Brain MRI, t2w sequence, axial 2D slice.
Patient: age 28, sex F, weight 95 kg, height 1.95 m
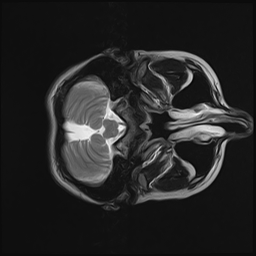